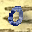
Label: 0